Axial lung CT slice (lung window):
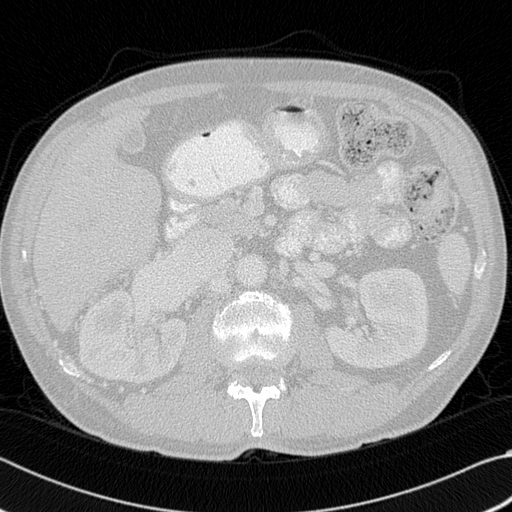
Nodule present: no